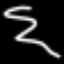
Label: squiggle